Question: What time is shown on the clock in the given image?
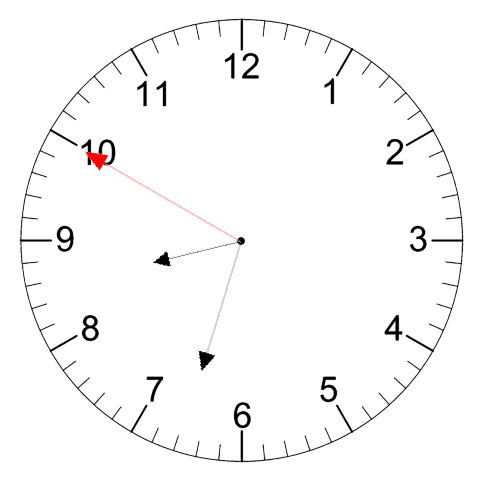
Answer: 08:32:50